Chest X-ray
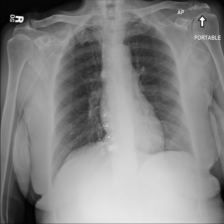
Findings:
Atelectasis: negative
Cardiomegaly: negative
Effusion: negative
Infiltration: negative
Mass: negative
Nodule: negative
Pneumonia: negative
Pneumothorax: negative
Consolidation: negative
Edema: negative
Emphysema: negative
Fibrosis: negative
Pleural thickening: negative
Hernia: negative